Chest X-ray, AP view. Patient: 53 years old, sex M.
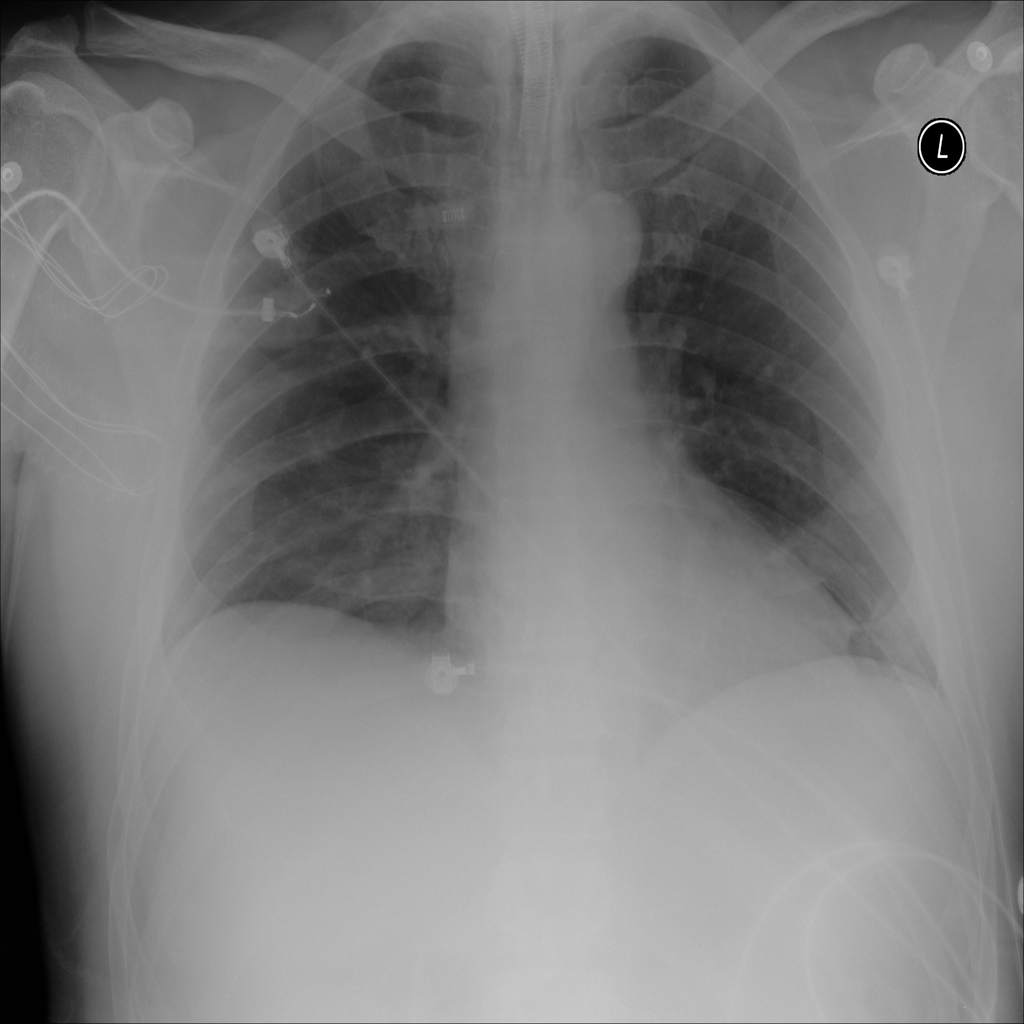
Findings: No Finding